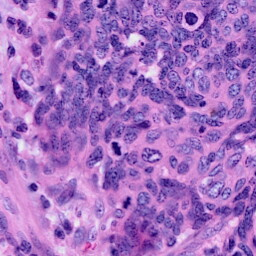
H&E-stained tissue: Cervix